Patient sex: F
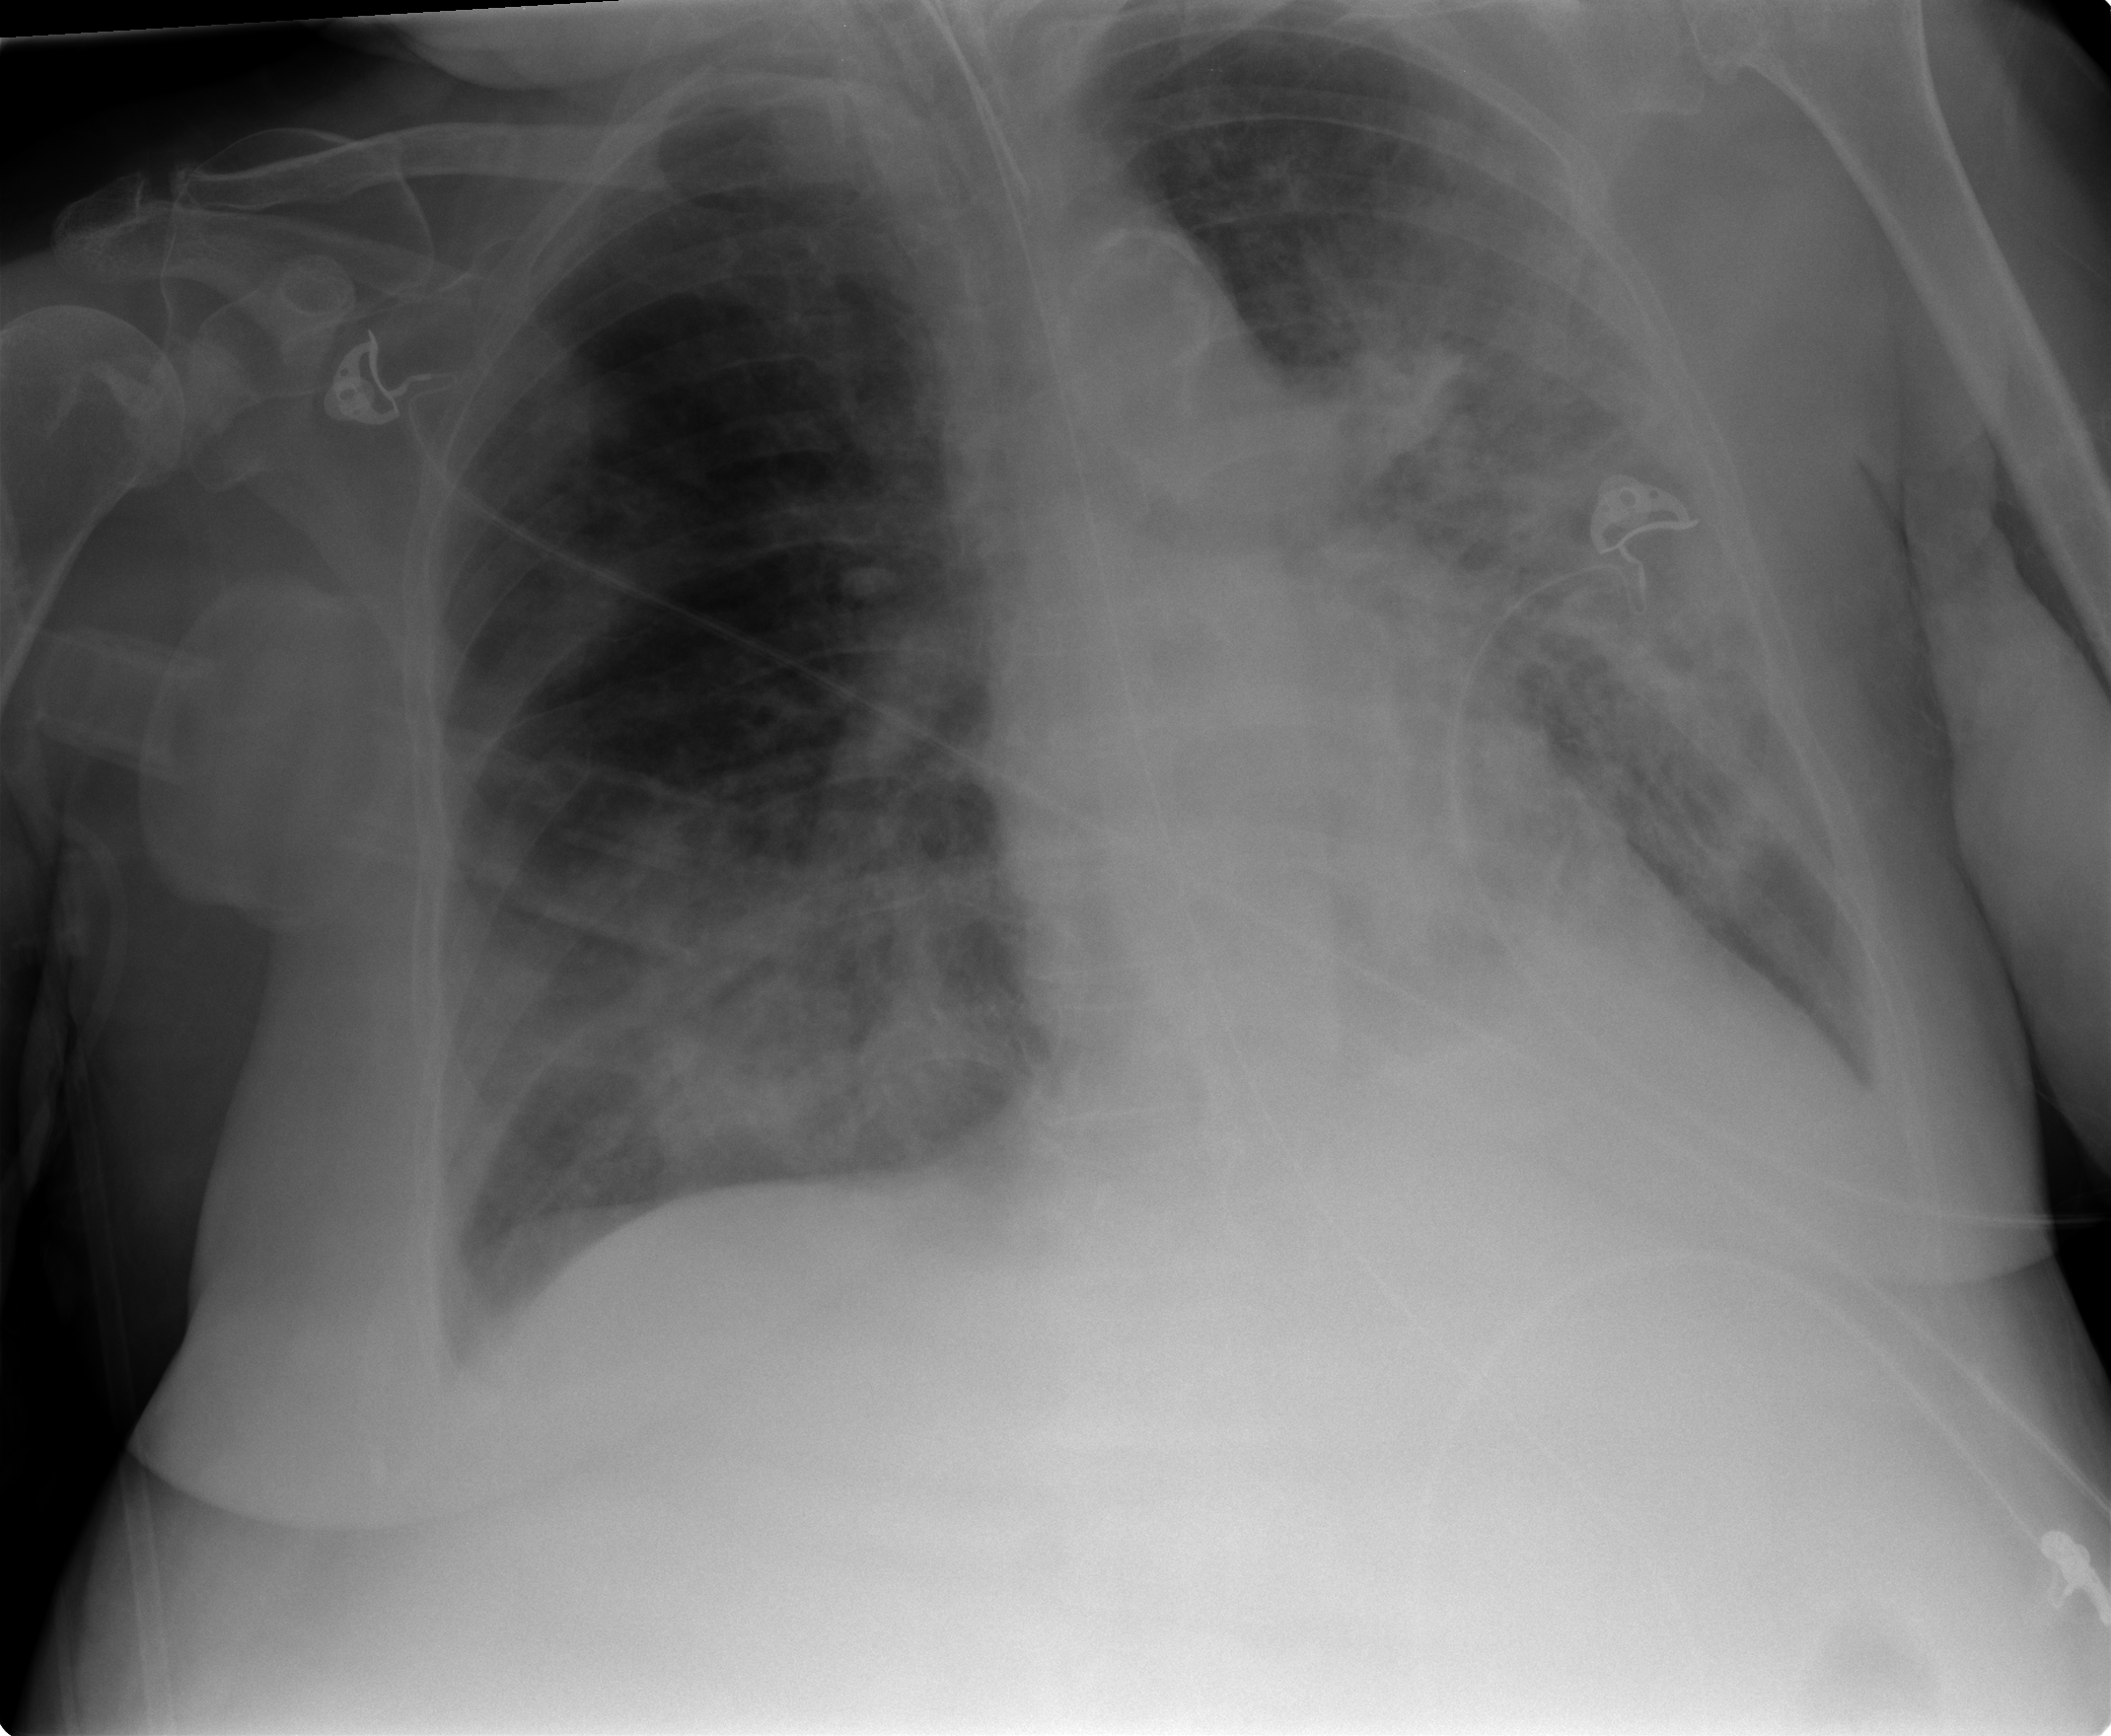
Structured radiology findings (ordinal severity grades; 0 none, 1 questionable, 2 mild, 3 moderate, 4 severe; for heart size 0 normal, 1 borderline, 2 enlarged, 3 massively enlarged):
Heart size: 0
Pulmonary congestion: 1
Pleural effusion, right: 2
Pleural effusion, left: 2
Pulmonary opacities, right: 3
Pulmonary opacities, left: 3
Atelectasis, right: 2
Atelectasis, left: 2